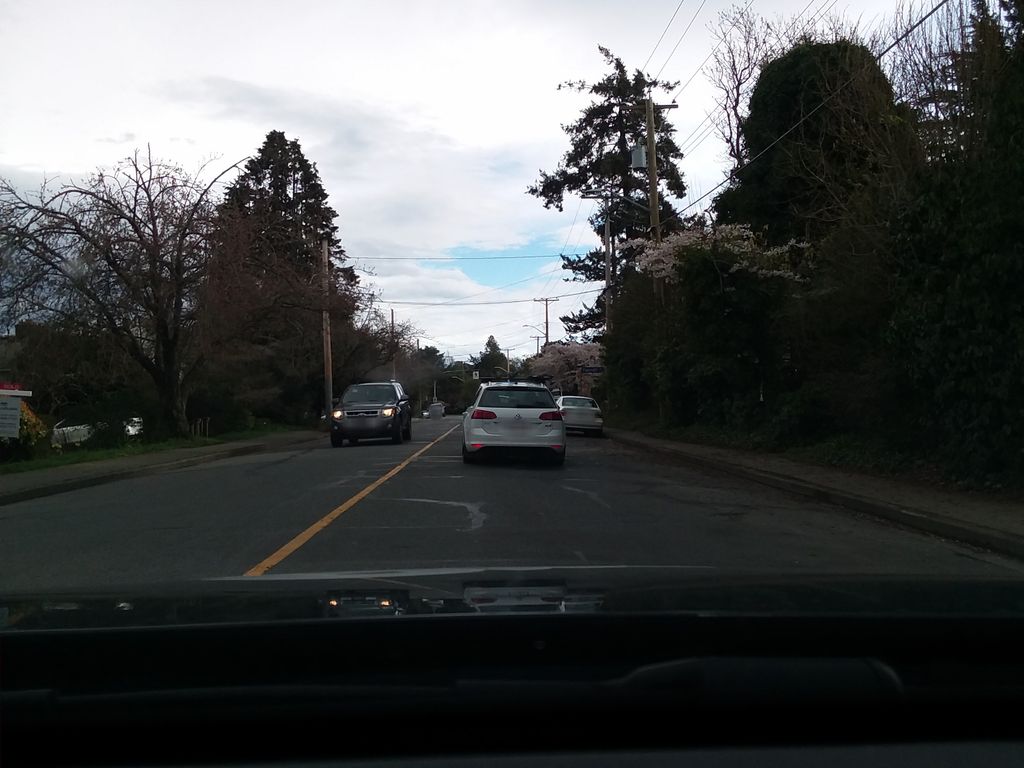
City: victoria